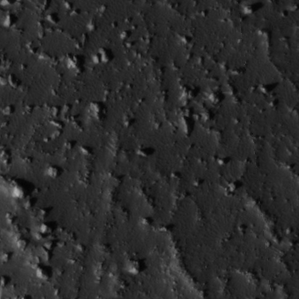
Label: non_frost